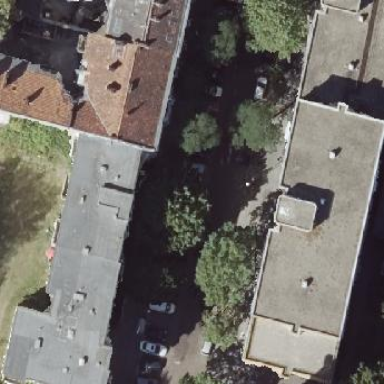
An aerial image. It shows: Parking lane in the area.